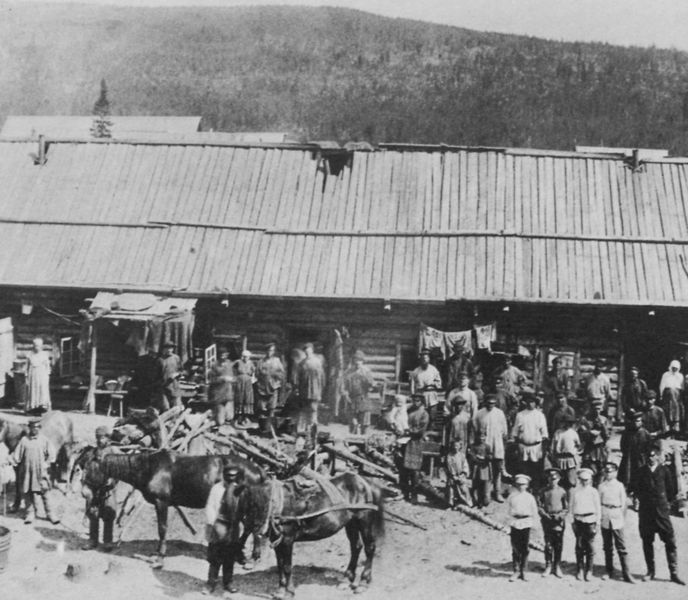
Titel: Goldförderstätten im Ural
Künstler: Russischer Photograph
Standort: Helsinki
Institution: Suomen Kansallismuseo
Schlagwörter: baum, berg, feuer, gruppe, himmel, kopf, mann, schatten, weiß, bäume, frauen, landschaft, menschen, wäsche, frau, grau, hintergrund, holz, hut, hüte, jahrhundertwende, kleid, kleider, licht, männer, schwarz, stuhl, tür, dach, gebäude, gürtel, haus, schleier, tier, tiere, weg, leute, alt, anzug, hemd, hose, kappe, kappen, mütze, mützen, architektur, kleidung, leinen, mensch, stehen, tod, bild, gruppenbildnis, erde, hügel, vieh, hütte, rauch, sonne, familie, kind, personen, kontrast, wald, arbeit, bauern, kamin, karren, kinder, landleben, pferd, pferde, schuppen, vorbau, chaos, fell, mähne, schweif, zaumzeug, fassade, wäscheleine, schuhe, hosen, knaben, leine, russland, transport, berge, gebirge, dorf, dächer, bauernhof, amerika, kutsche, markt, ziehen, arbeiter, wagen, tannen, krieg, stämme, soldaten, essen, wohnung, balken, tor, gruppen, foto, fotografie, photographie, eingang, ärmlich, scheune, geschirr, schwarz-weiss, loch, militär, uniform, uniformen, soldat, reihe, deichsel, kittel, helm, tanne, gruppenbild, armee, heer, photo, kaputt, helme, holzhütte, leder, stall, tannenbaum, tannenwald, siedlung, nadelwald, usa, wipfel, vordach, gespann, russen, treck, pflug, blech, aufnahme, holzhaus, kompanie, blockhaus, baracke, kaserne, lager, holzdach, wellblech, gruppenfoto, indianer, krief, gerg, pionier, pioniere, arbeitslager, kolchose, dachh, gulag, jkleidung, ferde, 19- jhdt, bergrüclen, kindert, schimrmützen